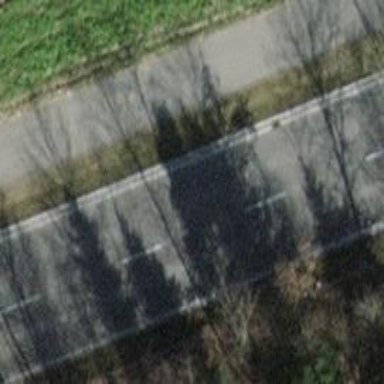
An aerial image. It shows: Avenue lined with trees.